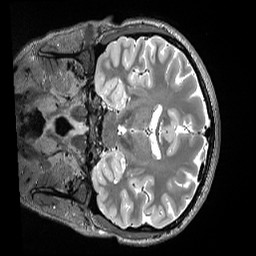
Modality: T2w
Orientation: coronal
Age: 34
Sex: female
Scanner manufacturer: siemens
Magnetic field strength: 3 T
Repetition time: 3.2 s
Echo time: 0.563 s